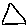
Label: triangle